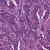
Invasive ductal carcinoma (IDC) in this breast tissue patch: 1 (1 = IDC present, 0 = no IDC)